Field crop: tomato
Growth stage: 1
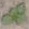
Species: solanum